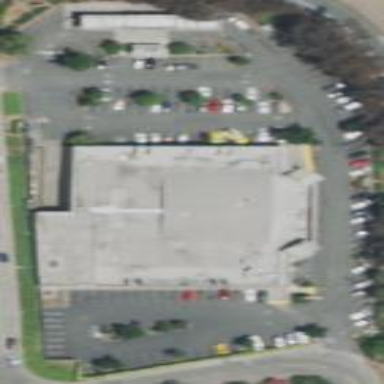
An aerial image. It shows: Retail area.